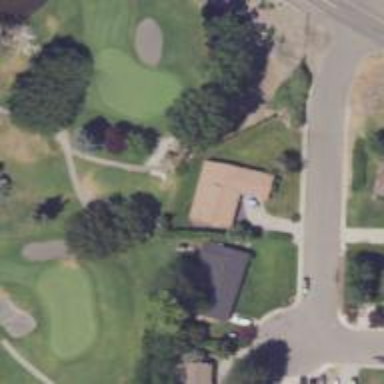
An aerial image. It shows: Path used for both walking and golf.